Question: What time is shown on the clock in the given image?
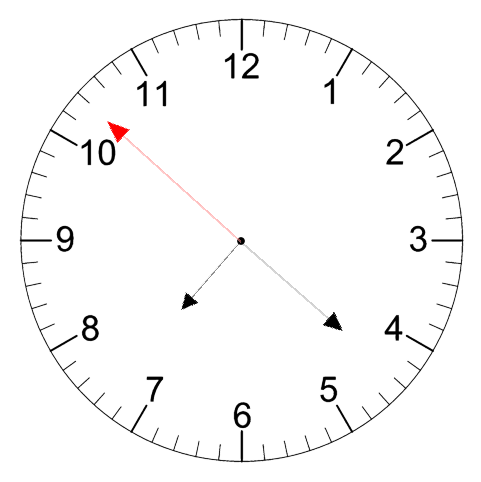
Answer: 07:21:52